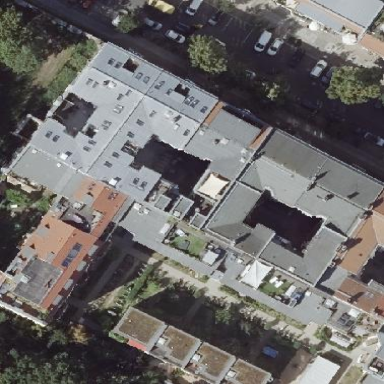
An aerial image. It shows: Residential building with grey exterior and red gambrel roof made of roof tiles.